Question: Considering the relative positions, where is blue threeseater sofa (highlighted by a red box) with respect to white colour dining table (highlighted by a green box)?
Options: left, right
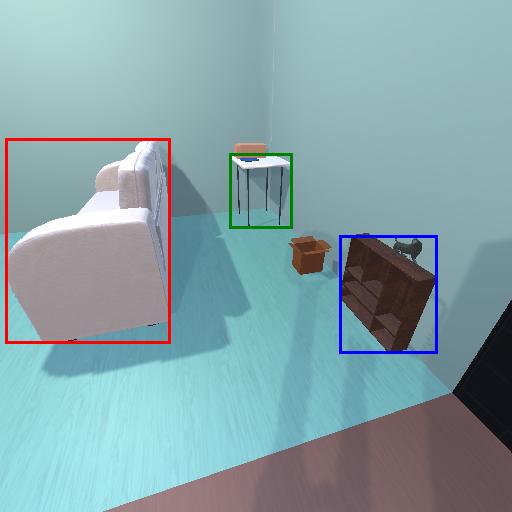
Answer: left